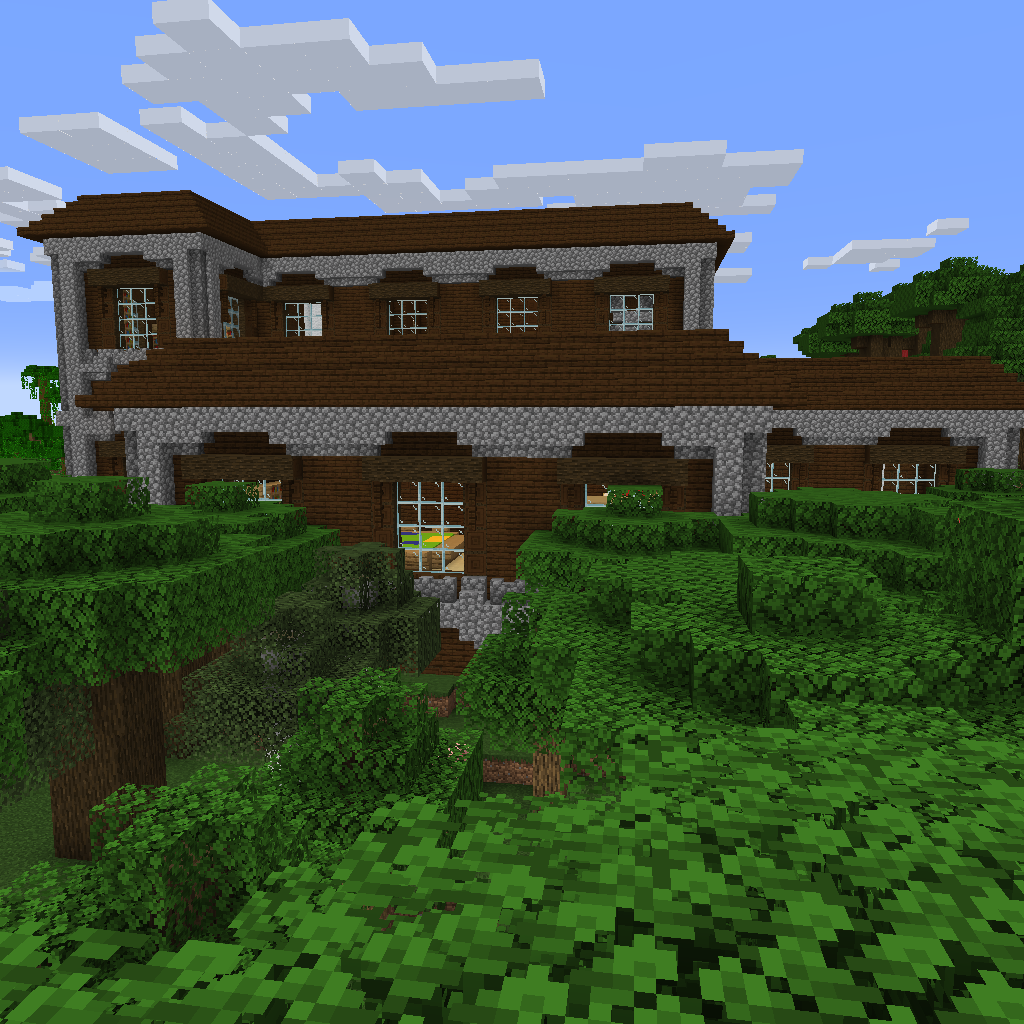
view of mansion and mansion windows